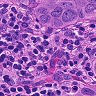
Metastatic tissue present: yes